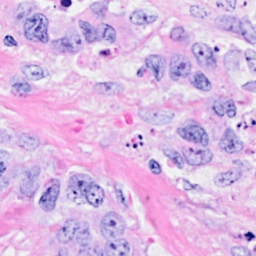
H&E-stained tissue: Breast